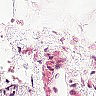
Metastatic tissue present: no